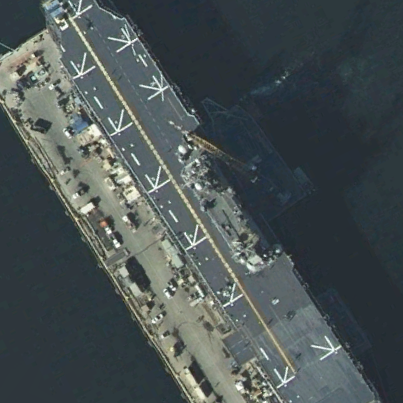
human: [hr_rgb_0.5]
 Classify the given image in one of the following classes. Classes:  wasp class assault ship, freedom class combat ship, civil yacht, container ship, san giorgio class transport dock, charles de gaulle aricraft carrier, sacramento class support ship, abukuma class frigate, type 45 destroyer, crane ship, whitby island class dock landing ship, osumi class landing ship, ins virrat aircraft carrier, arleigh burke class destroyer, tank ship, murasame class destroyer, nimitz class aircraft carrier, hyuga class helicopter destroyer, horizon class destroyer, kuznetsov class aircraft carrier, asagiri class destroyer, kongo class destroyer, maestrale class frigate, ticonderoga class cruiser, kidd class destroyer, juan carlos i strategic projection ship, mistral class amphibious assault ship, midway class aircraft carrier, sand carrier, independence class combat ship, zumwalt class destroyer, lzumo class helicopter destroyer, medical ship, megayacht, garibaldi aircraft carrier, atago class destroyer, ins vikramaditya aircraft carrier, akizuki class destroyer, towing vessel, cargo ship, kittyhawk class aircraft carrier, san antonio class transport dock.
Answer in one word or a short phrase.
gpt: Wasp class assault ship